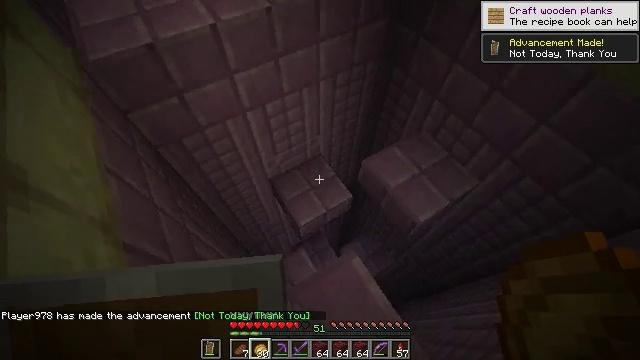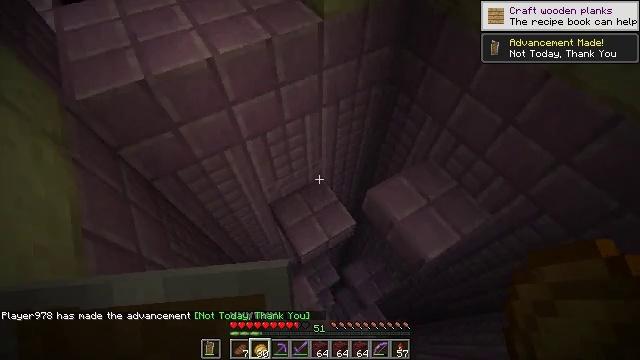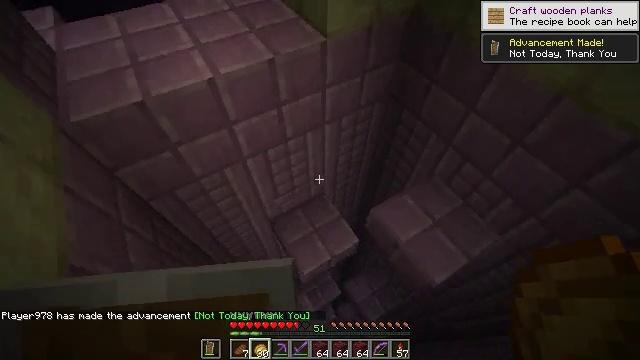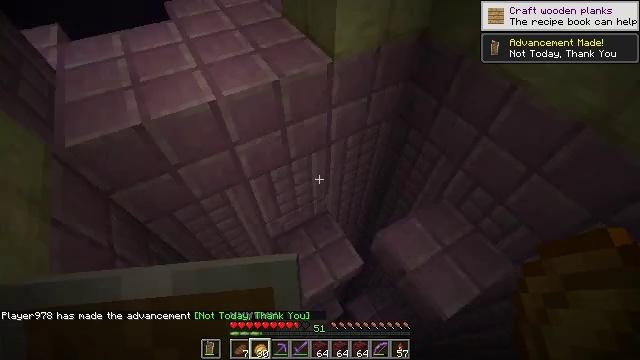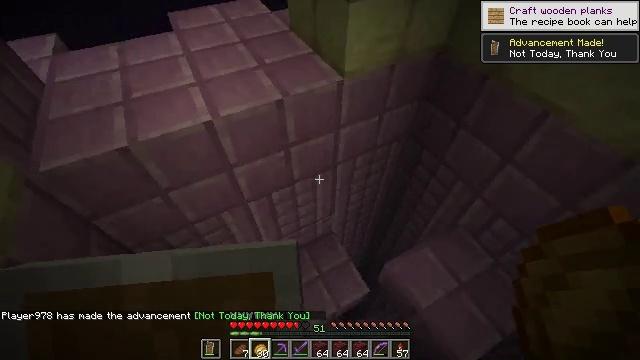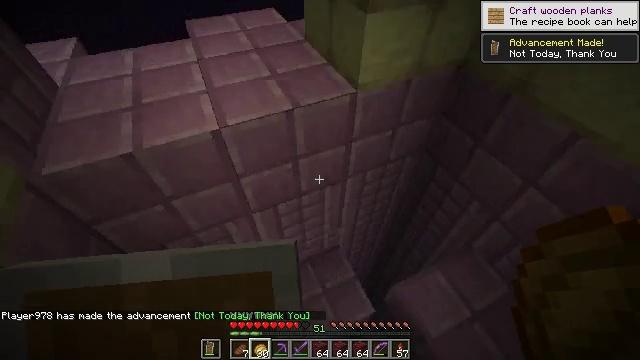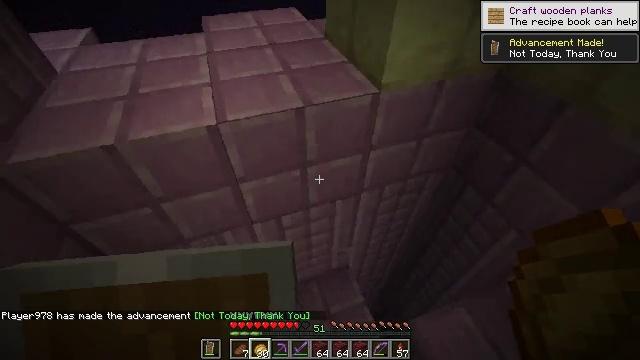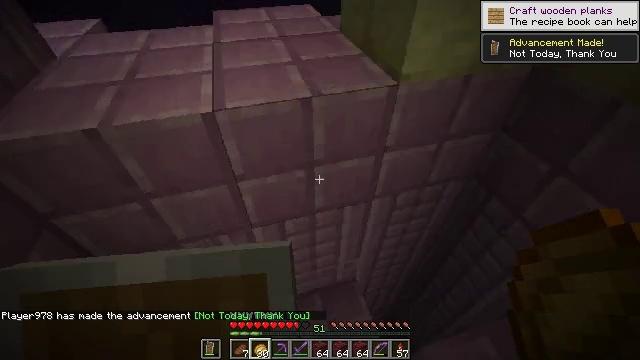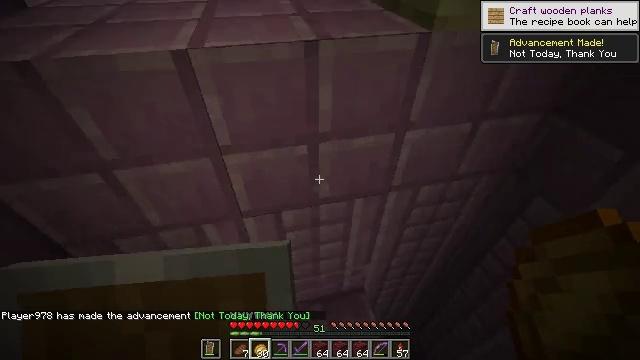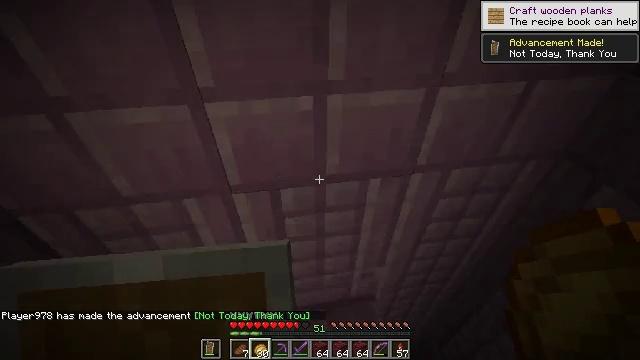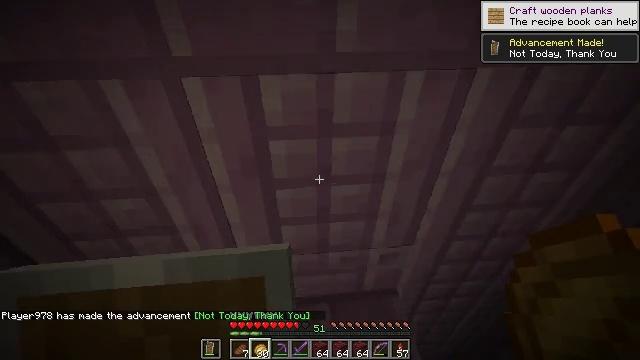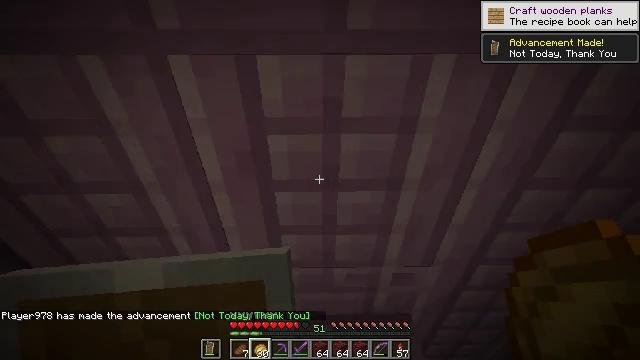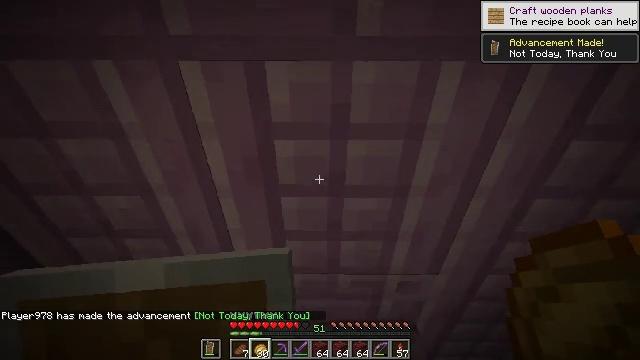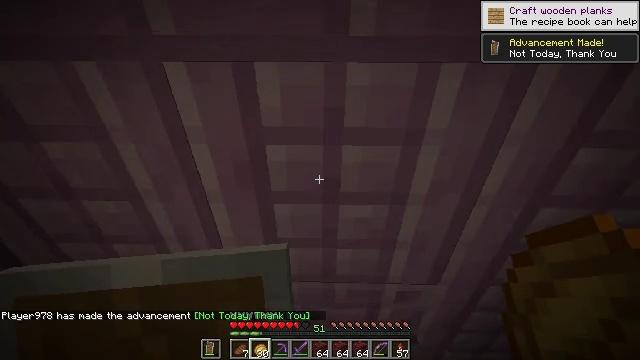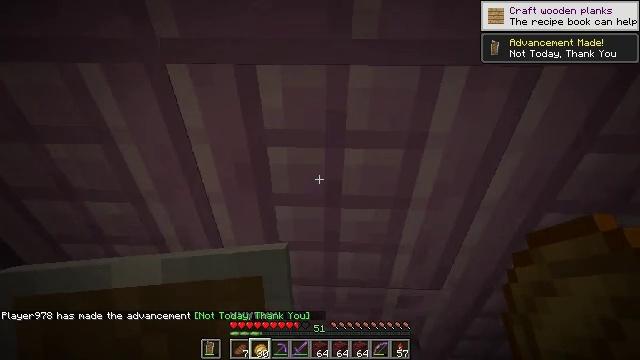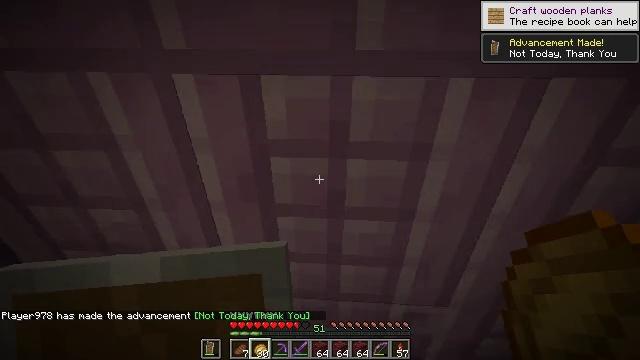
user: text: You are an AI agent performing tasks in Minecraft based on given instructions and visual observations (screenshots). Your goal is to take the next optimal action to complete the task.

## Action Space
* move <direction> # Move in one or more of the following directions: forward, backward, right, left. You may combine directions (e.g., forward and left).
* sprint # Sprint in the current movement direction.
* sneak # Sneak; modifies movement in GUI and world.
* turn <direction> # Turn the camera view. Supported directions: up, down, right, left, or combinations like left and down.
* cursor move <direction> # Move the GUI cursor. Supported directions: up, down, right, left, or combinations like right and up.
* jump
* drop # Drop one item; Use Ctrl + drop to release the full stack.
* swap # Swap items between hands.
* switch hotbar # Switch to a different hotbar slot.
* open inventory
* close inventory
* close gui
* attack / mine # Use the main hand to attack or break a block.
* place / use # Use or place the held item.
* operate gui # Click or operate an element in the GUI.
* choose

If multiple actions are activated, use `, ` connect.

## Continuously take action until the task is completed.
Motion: motion action
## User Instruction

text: Attack the purpur block to obtain it.
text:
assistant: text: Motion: move forward, turn up
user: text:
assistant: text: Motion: move forward, turn up
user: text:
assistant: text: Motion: move forward, turn left and up
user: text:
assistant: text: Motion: move forward, turn left and up
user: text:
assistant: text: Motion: move forward, turn left and up
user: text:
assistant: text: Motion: turn left and up
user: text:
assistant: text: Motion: turn left and up
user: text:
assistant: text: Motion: turn left and up
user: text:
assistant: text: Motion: turn left and up
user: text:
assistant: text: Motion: turn left and up
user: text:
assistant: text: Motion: turn left and up
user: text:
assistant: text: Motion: turn left and up
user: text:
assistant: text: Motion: no_op
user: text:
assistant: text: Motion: no_op
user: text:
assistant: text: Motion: turn left and up
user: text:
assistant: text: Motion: turn left and up
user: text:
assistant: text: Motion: turn left and up
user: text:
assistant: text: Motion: turn left and up
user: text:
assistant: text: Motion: turn up
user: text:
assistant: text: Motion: turn up
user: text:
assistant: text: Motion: turn up
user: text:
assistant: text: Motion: no_op
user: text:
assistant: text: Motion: no_op
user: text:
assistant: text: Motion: no_op
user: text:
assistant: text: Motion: no_op
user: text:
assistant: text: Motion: no_op
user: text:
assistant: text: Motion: no_op
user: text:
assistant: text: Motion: no_op
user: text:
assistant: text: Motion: no_op
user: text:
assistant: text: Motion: no_op